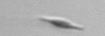
Label: pennate